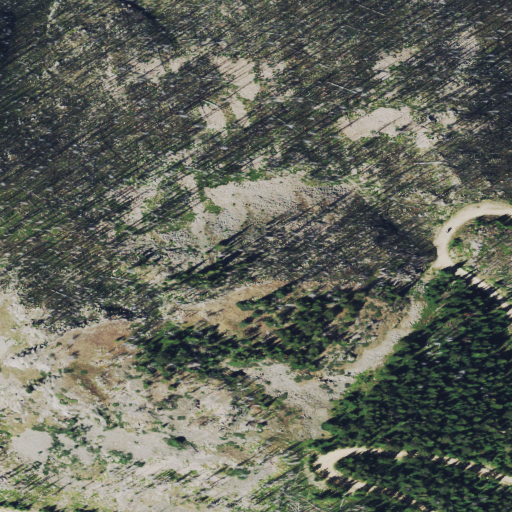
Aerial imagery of mountain in Montana named Dominic Buttes containing shrub and evergreen forest